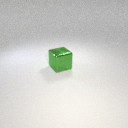
large green metal cube